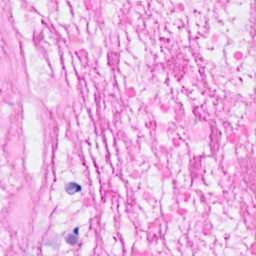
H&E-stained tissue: Breast